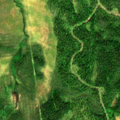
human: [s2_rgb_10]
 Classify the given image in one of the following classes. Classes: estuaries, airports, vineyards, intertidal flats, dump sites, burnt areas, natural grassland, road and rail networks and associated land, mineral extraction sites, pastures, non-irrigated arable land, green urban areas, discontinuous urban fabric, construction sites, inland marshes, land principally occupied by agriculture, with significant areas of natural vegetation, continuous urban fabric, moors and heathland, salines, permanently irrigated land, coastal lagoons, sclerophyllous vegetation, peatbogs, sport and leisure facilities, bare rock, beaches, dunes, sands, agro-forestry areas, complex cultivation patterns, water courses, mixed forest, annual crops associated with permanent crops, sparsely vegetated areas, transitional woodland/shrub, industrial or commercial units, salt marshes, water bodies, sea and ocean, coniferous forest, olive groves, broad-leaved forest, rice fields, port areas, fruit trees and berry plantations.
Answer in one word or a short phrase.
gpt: coniferous forest, transitional woodland/shrub